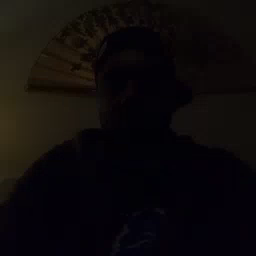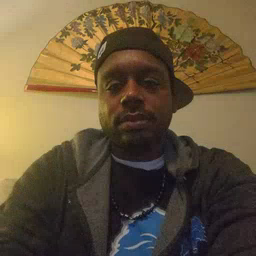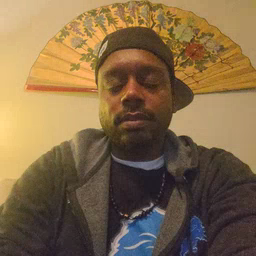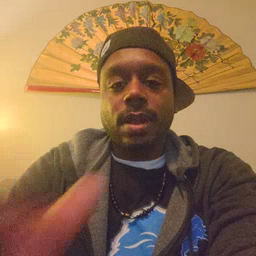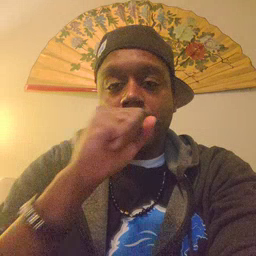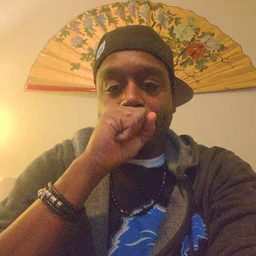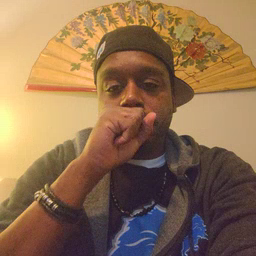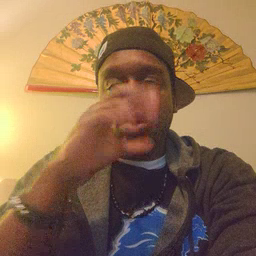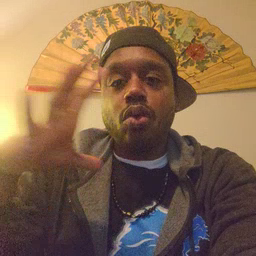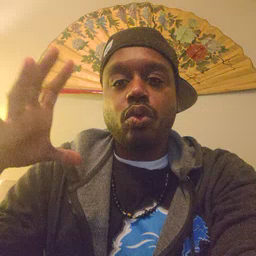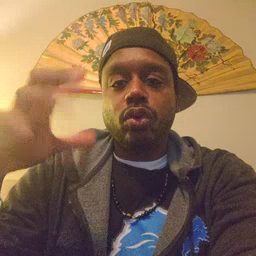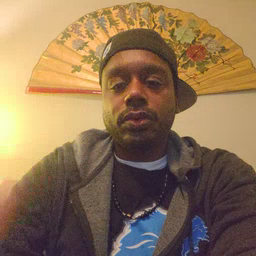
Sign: balloon